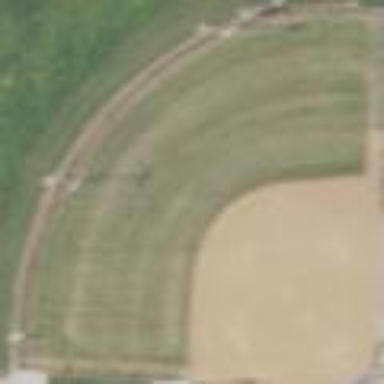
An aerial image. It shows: Baseball pitch for leisure and sports activities.